Question: Using a 'UICollectionViewController' and my own 'UICollectionViewLayout' subclass, I've put together a view that shows a Gannt style time chart. Using that framework to do the bands has been really easy.
What's not as clear as to me is how to design the backing view that gives time context. I sketched up an example in Inkscape:

The black rectangular outline is an example of where the user might currently be scrolled to.
So, I get how to do the pink/orange/yellow bands. What I'm less clear how to achieve is the background striping and the time labels.
One option that I've started on is to make a custom 'UIView' subclass and set it as the 'backgroundView' property of my 'collectionView'. Doing the 'drawRect:' to draw the vertical stripes would be easy.
The harder part is getting the time labels to show up always at the top/bottom of the current scroll area, rather than at the edges of the backgroundView. Is there a way to figure out what the current visible area of my background view is, rather than the 'frame/bounds' which will be "full" view?
Or should I be somehow using the features of the 'UICollectionView' and 'UICollectionViewLayout'. Didn't seem like a good fit for what I saw of the API there, but this is my first 'UICollectionView', so maybe I'm wrong?
I have learned 2 things since the original post, which leave me even more confused how to accomplish this than before:
1. When Apple's docs say:
> The view (if any) in this property is positioned underneath all of the
other content and sized automatically to fill the entire bounds of the
collection view.
They basically mean the screen of the device, not the actual extent of the view. I found with logging, that no matter the scrolling, the 'bounds
rame' and 'drawRect:' argument were always the size of the screen.
1. I then thought maybe I could use the layoutAttributesForElementsInRect: argument. My thought was that I would fit UICollectionViewLayoutAttributes to the incoming argument. Unfortunately, this rectangle seems to often be larger than the viewable area. I assume they do some caching beyond the edges of the visible area.
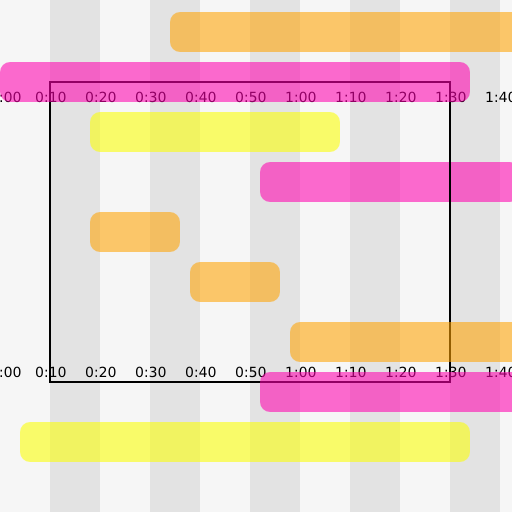
Answer: Here's what I ended up doing. I actually ended up (ab?)using a decoration view. Here's how I did it, I was pretty pleased with the result actually:
I added a 'TimeBarsView' class, as a subclass of 'UICollectionReusableView':
'''
@interface TimeBarsView : UICollectionReusableView
@property (assign, nonatomic) NSInteger offset; // horizontal scroll offset
@end
'''
And I use the the 'offset' property to draw the background view as if it were scrolled to that position in its 'drawRect:' method. The piece that glues that together is:
'''
- (void)applyLayoutAttributes:(UICollectionViewLayoutAttributes *)layoutAttributes {
[super applyLayoutAttributes: layoutAttributes];
self.offset = layoutAttributes.indexPath.item;
}
'''
The trick here is that I'm using the the 'IndexPath' of the background path to communicate its scroll position.
In my 'UIControllerViewLayout' subclass, I implement the following methods:
'''
- (BOOL)shouldInvalidateLayoutForBoundsChange:(CGRect)newBounds {
return YES;
}
'''
Called from 'initWithCoder' and 'init':
'''
- (void)registerTimeBars {
[self registerClass:[TimeBarsView class] forDecorationViewOfKind:@"TimeBars"];
}
'''
The usual 'layoutAttributesForElementsInRect:' method with a preamble like this:
'''
- (NSArray *)layoutAttributesForElementsInRect:(CGRect)rect {
NSMutableArray *inRect = [NSMutableArray array];
[inRect addObject:
[self
layoutAttributesForDecorationViewOfKind:@"TimeBars" // link to the TimeBars
atIndexPath: [NSIndexPath
indexPathForItem:self.collectionView.contentOffset.x // use the current scroll x value as the indexPath
inSection:0]]];
... // other layouts for the normal item views like usual
return inRect;
}
'''
And finally
'''
- (UICollectionViewLayoutAttributes *)layoutAttributesForDecorationViewOfKind:(NSString *)decorationViewKind atIndexPath:(NSIndexPath *)indexPath {
UICollectionViewLayoutAttributes *layoutAttributes = [UICollectionViewLayoutAttributes layoutAttributesForDecorationViewOfKind:decorationViewKind withIndexPath:indexPath];
CGPoint offset = self.collectionView.contentOffset;
CGSize size = self.collectionView.bounds.size;
// align current frame so it matches the current scroll box
layoutAttributes.frame = CGRectMake(offset.x, offset.y, size.width, size.height);
layoutAttributes.zIndex = -1; // make sure it's below other views
return layoutAttributes;
}
'''